【题型】选择题　【知识点】立体几何　【难度】hard
\textbf{4. 勒洛四面体是一个非常神奇的“四面体”，它能像球一样来回滚动．勒洛四面体是以正四面体的四个顶点为球心，以正四面体的棱长为半径的四个球的相交部分围成的几何体．如图所示，设正四面体$ABCD$的棱长为2，则下列说法错误的是（\quad）}

\vspace{0.3cm}
\noindent\textbf{A．勒洛四面体能够容纳的最大球的半径为$2-\dfrac{\sqrt{6}}{2}$}
\noindent\textbf{B．勒洛四面体被平面$ABC$截得的截面面积是$2\left(\pi-\sqrt{3}\right)$}
\noindent\textbf{C．勒洛四面体表面上交线$AC$的长度为$\dfrac{2\pi}{3}$}
\noindent\textbf{D．勒洛四面体表面上任意两点间的距离可能大于2}
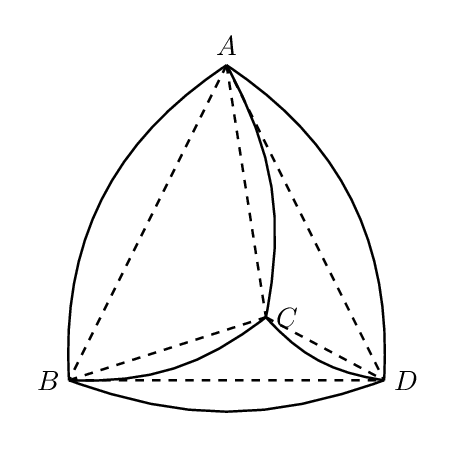
【解答】
\vspace{0.5cm}
\noindent\textbf{【答案】C}

\vspace{0.5cm}
\noindent\textbf{【分析】对于A选项,求出正四面体$ABCD$的外接球半径,进而得到勒洛四面体的内切球半径,得到答案,对于B选项,,作出截面图形,求出截面面积,,对于C选项,根据对称性得到交线$AC$所在圆的圆心与半径,求出长度,对于D选项,作出正四面题对棱中点连线,在C基础上求出长度.}

\vspace{0.5cm}
\noindent\textbf{【详解】A选项，先求解出正四面体$ABCD$的外接球，如图所示：}
\noindent\textbf{取$CD$的中点$G$，连接$BG,AG$，过点$A$作$AF\perp BG$于点$F$，则$F$为等边$\triangle ABC$的重心，}
\noindent\textbf{外接球球心为$O$，连接$OB$，则$OA,OB$为外接球半径，设$OA=OB=R$，}

\noindent\textbf{由正四面体的棱长为2，则$CG=DG=1$，$BG=AG=\sqrt{3}$，}
\noindent\textbf{$FG=\dfrac{1}{3}BG=\dfrac{\sqrt{3}}{3}$，$BF=\dfrac{2}{3}BG=\dfrac{2\sqrt{3}}{3}$}
\noindent\textbf{$AF=\sqrt{AG^2-FG^2}=\sqrt{3-\dfrac{1}{3}}=\dfrac{2\sqrt{6}}{3}$，$OF=AF-R=\dfrac{2\sqrt{6}}{3}-R$，}
\noindent\textbf{由勾股定理得：$OF^2+BF^2=OB^2$，}
\noindent\textbf{即$\left(\dfrac{2\sqrt{6}}{3}-R\right)^2+\left(\dfrac{2\sqrt{3}}{3}\right)^2=R^2$，解得：$R=\dfrac{\sqrt{6}}{2}$，}
\noindent\textbf{此时再次完整的抽取部分勒洛四面体，如图所示：}

\noindent\textbf{图中取正四面体$ABCD$中心为$O$，连接$BO$交平面$ACD$于点$E$，交$\overset{\frown}{AD}$于点$F$，}
\noindent\textbf{其中$\overset{\frown}{AD}$与$\triangle ABD$共面，其中$BO$即为正四面体外接球半径$R=\dfrac{\sqrt{6}}{2}$，}
\noindent\textbf{设勒洛四面体内切球半径为$r$，则$r=OF=BF-BO=2-\dfrac{\sqrt{6}}{2}$，故A正确；}

\vspace{0.3cm}
\noindent\textbf{B选项，勒洛四面体截面面积的最大值为经过正四面体某三个顶点的截面，如图所示：}

\noindent\textbf{面积为$3\times\left(\dfrac{1}{2}\times\dfrac{\pi}{3}\times2^2-\dfrac{\sqrt{3}}{4}\times2^2\right)+\dfrac{\sqrt{3}}{4}\times2^2=2\left(\pi-\sqrt{3}\right)$，B正确；}

\vspace{0.3cm}
\noindent\textbf{C选项，由对称性可知：勒洛四面体表面上交线$AC$所在圆的圆心为$BD$的中点$M$，}
\noindent\textbf{故$MA=MC=\sqrt{3}$，又$AC=2$，}
\noindent\textbf{由余弦定理得：$\cos\angle AMC=\dfrac{AM^2+MC^2-AC^2}{2AM\cdot MC}=\dfrac{3+3-4}{2\times\sqrt{3}\times\sqrt{3}}=\dfrac{1}{3}$，}
\noindent\textbf{故$\angle AMC=\arccos\dfrac{1}{3}$，且半径为$\sqrt{3}$，故交线$AC$的长度等于$\sqrt{3}\arccos\dfrac{1}{3}$，C错误；}

\vspace{0.3cm}
\noindent\textbf{D选项，将正四面体对棱所在的弧中点连接，此时连线长度最大，如图所示：}
\noindent\textbf{连接$GH$，交$AB$于中点$S$，交$CD$于中点$T$，连接$AT$，则$ST=\sqrt{AT^2-AS^2}=\sqrt{3-1}=\sqrt{2}$，}
\noindent\textbf{则由C选项的分析知：$TG=SH=\sqrt{3}$，}

\noindent\textbf{所以$GH=\sqrt{3}-\sqrt{2}+\sqrt{3}=2\sqrt{3}-\sqrt{2}>2$，}
\noindent\textbf{故勒洛四面体表面上两点间的距离可能大于2，D正确.}

\vspace{0.3cm}
\noindent\textbf{故选：C.}

\vspace{0.5cm}
\noindent\textbf{【点睛】本题利用勒洛四面体为蓝本,进行求解内切球,截面问题,交线问题,注意题干条件的转化,进而求出结果.}
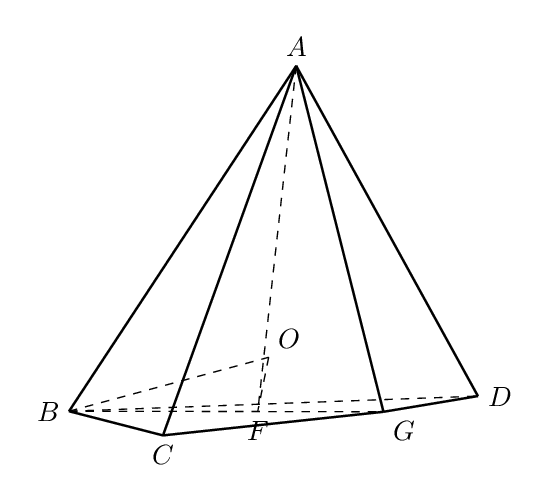
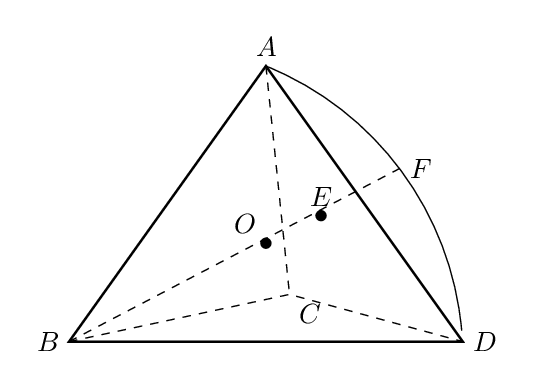
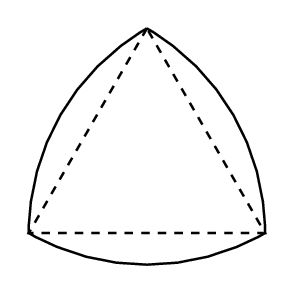
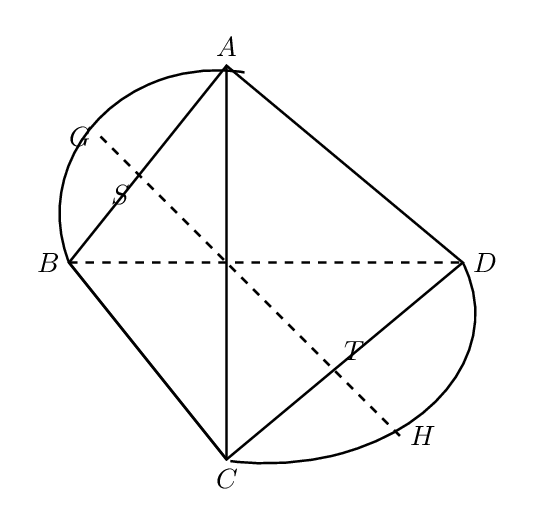